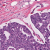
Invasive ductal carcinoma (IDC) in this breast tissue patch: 0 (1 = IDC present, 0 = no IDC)